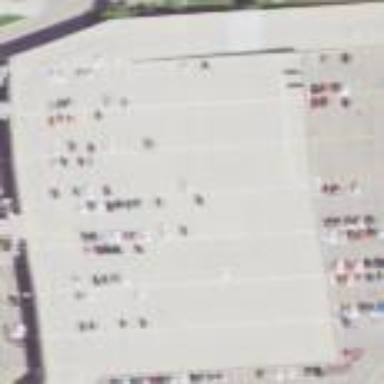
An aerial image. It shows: Building with rooftop parking area.